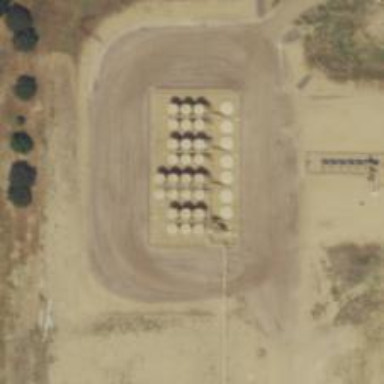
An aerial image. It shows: Storage tank that is man-made.